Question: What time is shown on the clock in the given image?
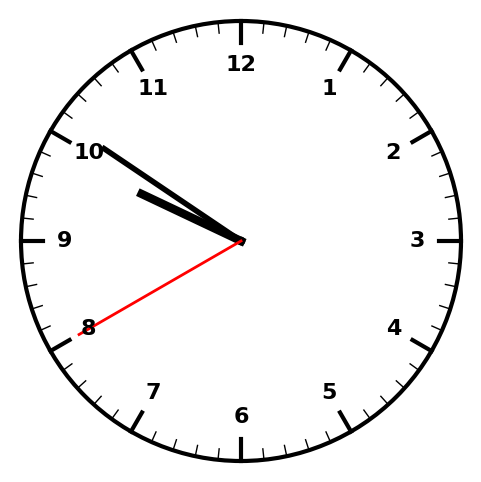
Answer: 09:50:40